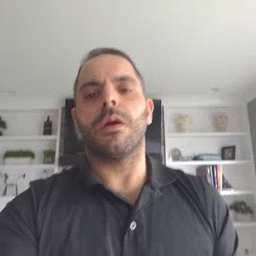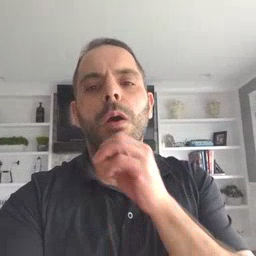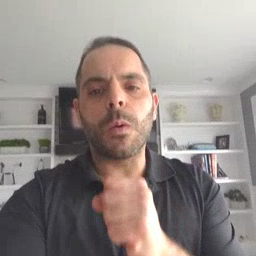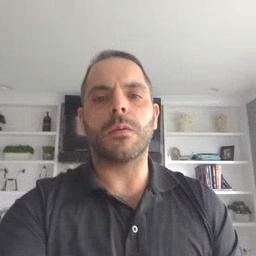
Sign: old